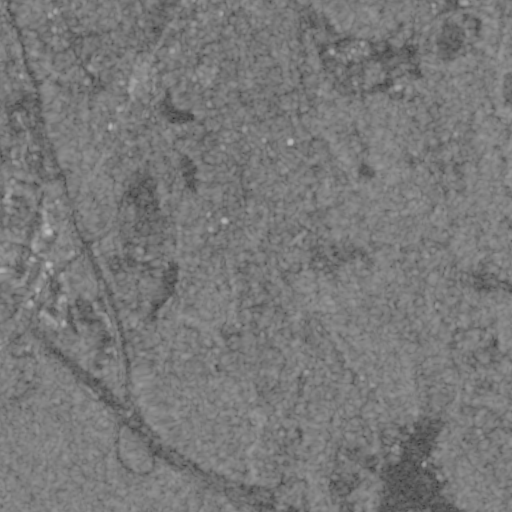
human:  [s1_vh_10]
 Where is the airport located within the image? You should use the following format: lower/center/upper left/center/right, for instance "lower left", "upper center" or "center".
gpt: The airport is located in the lower right of the image.
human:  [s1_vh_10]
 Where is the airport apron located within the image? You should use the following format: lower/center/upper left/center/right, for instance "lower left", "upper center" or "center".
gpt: The airport apron is located in the lower right of the image.
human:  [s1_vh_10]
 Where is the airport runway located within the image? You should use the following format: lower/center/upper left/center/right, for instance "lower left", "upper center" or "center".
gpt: The airport runway is located in the lower right of the image.
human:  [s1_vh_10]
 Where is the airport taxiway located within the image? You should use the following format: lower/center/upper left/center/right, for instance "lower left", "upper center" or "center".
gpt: The airport taxiway is located in the lower right of the image.
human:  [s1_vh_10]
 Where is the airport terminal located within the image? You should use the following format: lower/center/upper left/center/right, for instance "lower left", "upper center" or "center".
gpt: The airport terminal is located in the lower right of the image.
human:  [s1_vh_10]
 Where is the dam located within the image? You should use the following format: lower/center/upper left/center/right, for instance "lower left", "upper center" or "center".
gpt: The dam is located in the upper center of the image.
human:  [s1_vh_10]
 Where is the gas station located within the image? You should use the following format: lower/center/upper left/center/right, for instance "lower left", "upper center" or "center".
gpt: The gas station is located in the upper left of the image.
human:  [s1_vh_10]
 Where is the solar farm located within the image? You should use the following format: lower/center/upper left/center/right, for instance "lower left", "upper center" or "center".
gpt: The solar farm is located in the center right of the image.
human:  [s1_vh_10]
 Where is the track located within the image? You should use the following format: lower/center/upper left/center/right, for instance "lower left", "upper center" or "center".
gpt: The track is located in the upper right of the image.
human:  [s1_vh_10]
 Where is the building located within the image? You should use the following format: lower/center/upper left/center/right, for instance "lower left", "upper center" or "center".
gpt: There is no building in the image.

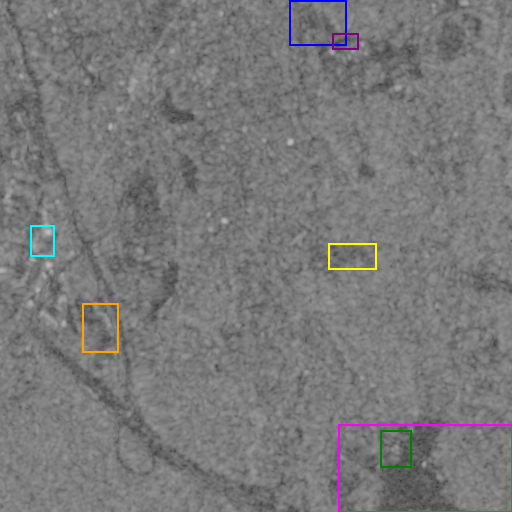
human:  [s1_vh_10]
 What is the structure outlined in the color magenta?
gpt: The structure outlined in magenta is an airport.
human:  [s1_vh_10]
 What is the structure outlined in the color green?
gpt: The structure outlined in green is an airport apron.
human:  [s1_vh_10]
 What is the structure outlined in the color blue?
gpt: The structure outlined in blue is a park.
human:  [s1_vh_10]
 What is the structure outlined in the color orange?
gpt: The structure outlined in orange is a parking lot.
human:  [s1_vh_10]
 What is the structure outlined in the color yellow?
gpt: The structure outlined in yellow is a solar farm.
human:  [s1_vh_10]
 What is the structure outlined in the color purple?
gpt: The structure outlined in purple is a track.
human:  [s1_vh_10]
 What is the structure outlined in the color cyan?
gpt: The structure outlined in cyan is a building.
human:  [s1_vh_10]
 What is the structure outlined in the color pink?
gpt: There is no pink outline.